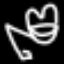
Label: frog